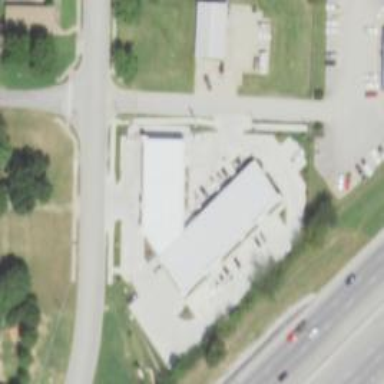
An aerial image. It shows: Retail building.